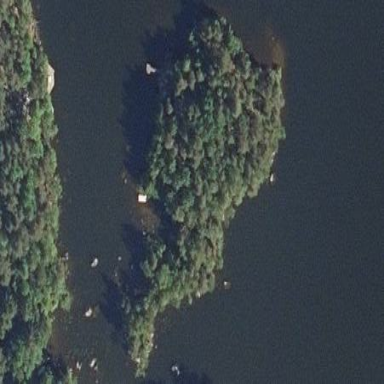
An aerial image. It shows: Islet.